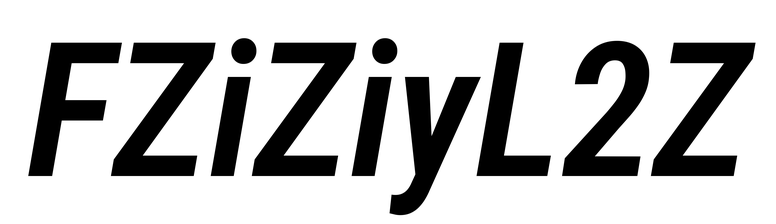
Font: Roboto-Italic_Condensed_SemiBold_Italic